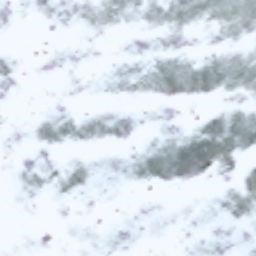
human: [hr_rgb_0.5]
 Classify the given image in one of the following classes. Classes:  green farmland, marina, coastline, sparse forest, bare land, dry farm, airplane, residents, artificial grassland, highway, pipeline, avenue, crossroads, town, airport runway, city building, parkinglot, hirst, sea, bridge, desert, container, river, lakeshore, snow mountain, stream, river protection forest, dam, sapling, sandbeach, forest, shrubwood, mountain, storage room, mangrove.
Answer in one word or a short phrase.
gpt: snow mountain